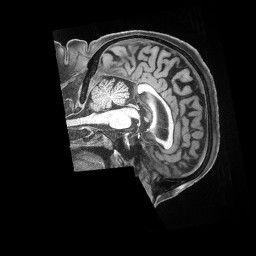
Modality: T1w
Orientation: sagittal
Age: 58
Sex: female
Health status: ill
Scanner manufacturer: siemens
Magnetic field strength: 3 T
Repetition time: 2.5 s
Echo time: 0.00181 s